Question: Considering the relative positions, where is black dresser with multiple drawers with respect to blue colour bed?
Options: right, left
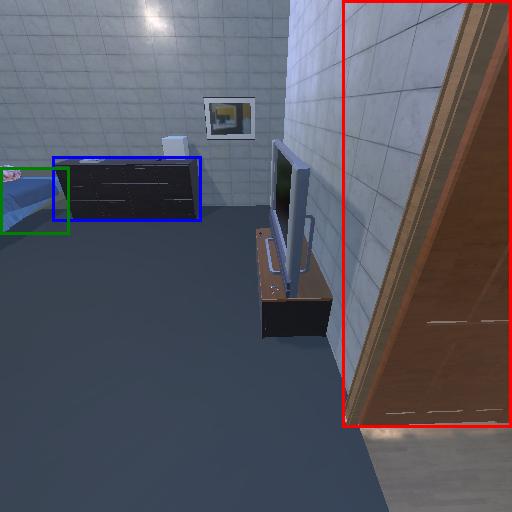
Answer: right